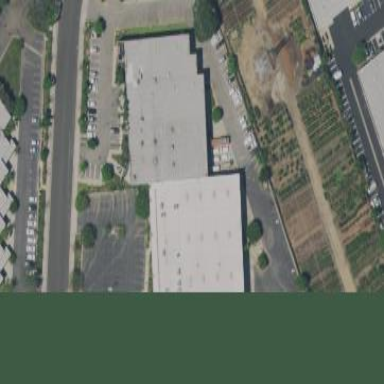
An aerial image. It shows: Warehouse building.